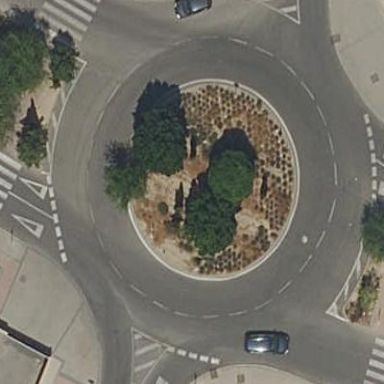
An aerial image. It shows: Residential road with asphalt surface leading up to roundabout.